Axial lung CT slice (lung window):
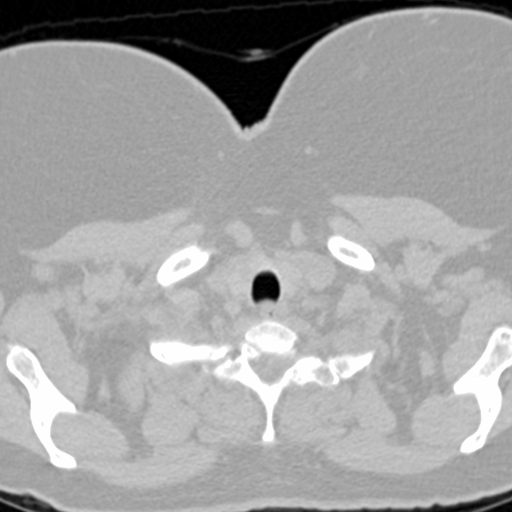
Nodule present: no